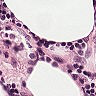
Metastatic tissue present: no